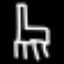
Label: chair